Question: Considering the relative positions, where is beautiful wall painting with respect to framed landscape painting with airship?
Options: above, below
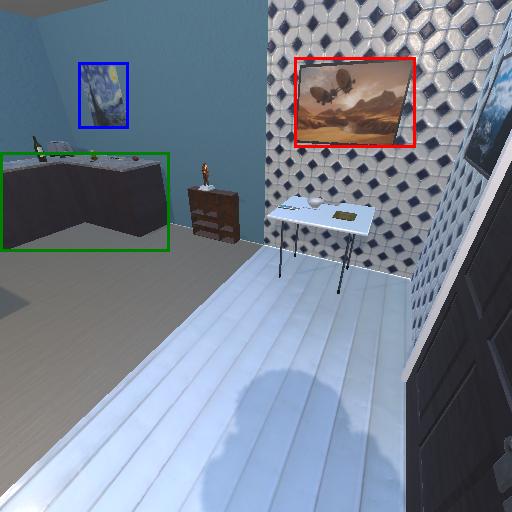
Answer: above